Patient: sex M, age 61
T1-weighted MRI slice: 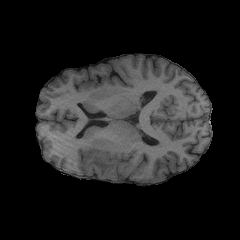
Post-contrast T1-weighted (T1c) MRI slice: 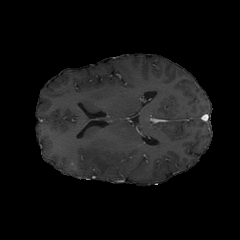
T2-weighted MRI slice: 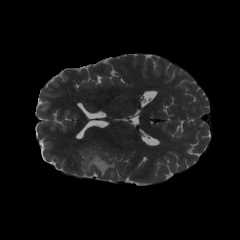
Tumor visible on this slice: yes
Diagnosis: Glioblastoma, IDH-wildtype
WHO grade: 4